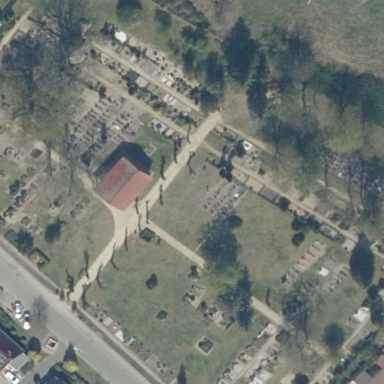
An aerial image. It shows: Fenced cemetery.